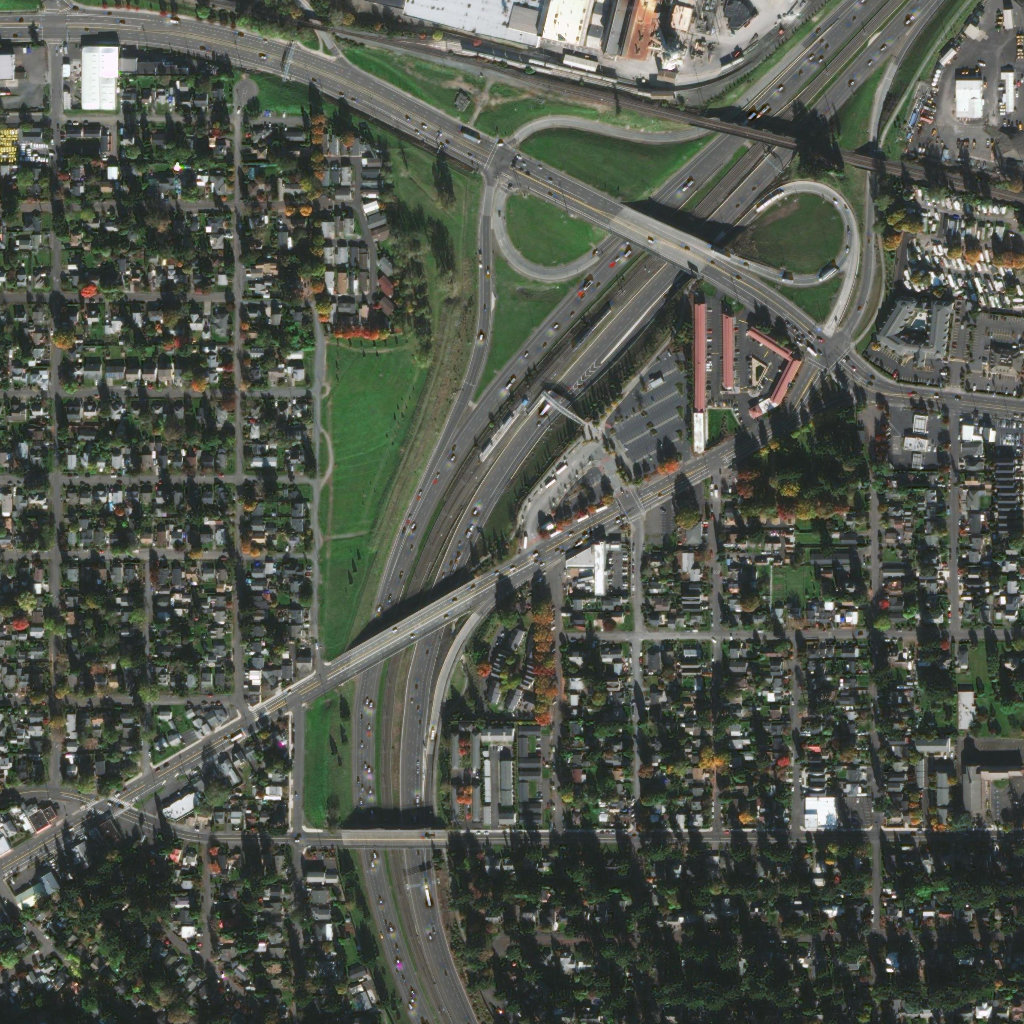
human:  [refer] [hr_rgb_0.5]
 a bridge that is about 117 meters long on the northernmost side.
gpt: <box>[[67, 10, 79, 14, 0]]</box>

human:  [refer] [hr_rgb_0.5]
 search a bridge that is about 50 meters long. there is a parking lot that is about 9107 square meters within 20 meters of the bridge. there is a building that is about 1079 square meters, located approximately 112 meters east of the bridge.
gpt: <box>[[53, 37, 57, 41, 0]]</box>

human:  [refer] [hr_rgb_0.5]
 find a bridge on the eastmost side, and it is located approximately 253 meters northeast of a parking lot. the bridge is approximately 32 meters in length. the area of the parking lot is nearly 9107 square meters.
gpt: <box>[[83, 14, 86, 16, 0]]</box>